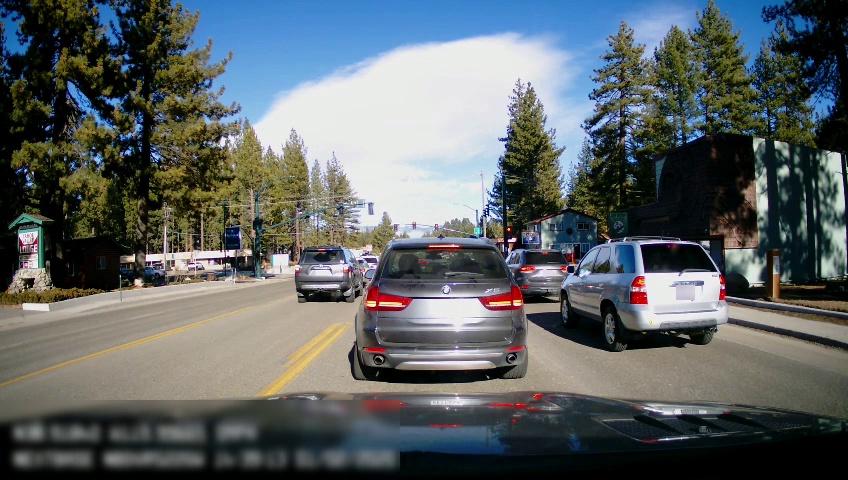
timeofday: Day
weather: Sunny
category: Drivable Space
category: Vehicles | SUV
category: Vehicles | SUV
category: Vehicles | Car
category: Vehicles | SUV
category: Vehicles | SUV
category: Vehicles | SUV
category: Vehicles | SUV
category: Vehicles | Car
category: Lanes | Opposite Lane
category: Lanes | Current Lane
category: Traffic | Lights
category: Traffic | Signs
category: Traffic | Lights
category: Traffic | Lights
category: Traffic | Lights